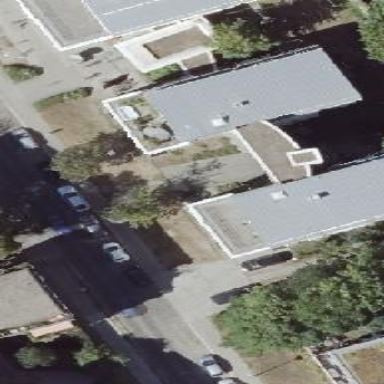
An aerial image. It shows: Flat-roofed clinic building.